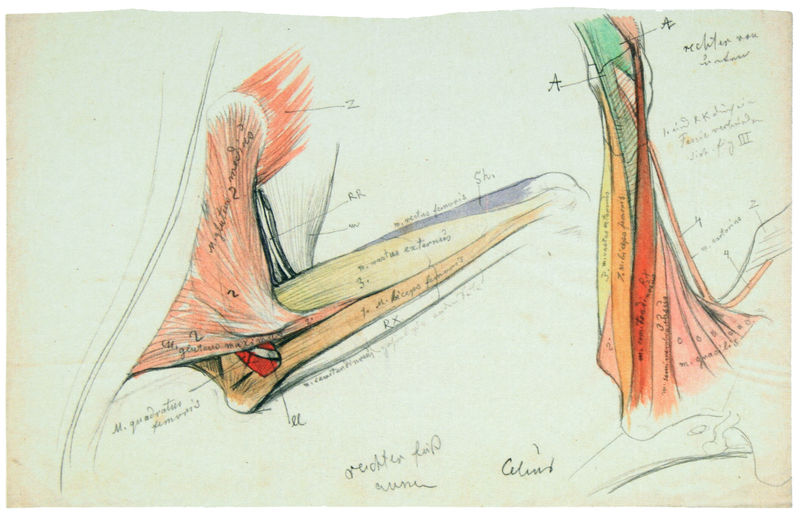
Titel: Zeichnung der Muskeln des rechten Beins eines Kapuzineraffen
Künstler: Gabriel von Max
Standort: Nürnberg
Institution: Germanisches Nationalmuseum
Schlagwörter: blau, flügel, fuß, weiß, aquarell, gelb, grün, ocker, bunt, grau, hell, kreide, orange, schwarz, skizze, zeichnung, rot, tier, beige, anatomie, arm, blatt, theater, rechts, rosa, schulter, bein, farbig, schrift, studie, farben, farbe, grafik, graphik, lila, violett, linien, muskeln, zahlen, ziffern, betrachtung, striche, knochen, laviert, linear, scharz, buchstaben, beschriftung, koloriert, schraffiert, bleistift, medizin, entwurf, schmetterling, zahl, hüfte, muskel, ansatz, insekt, nummerierung, bahnen, handschrift, gelenk, beschreibung, muskulatur, legende, wissenschaft, sehne, aufbau, buntstift, notizen, beschriftet, vermessung, buntstifte, kolriert, sehnen, biologie, anatomisch, museln, lehrbuch, fasern, stränge, knorpel, bezeichnet, numerierung, femur, frabig, kennzeichnung, rechter fuss, a, lavert, ansätze, edizin